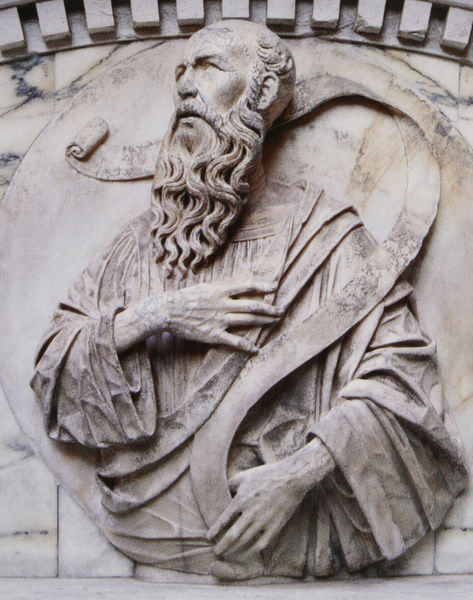
Titel: Prophet
Künstler: Pietro Lombardo
Standort: Venedig
Institution: Santa Maria dei Miracoli
Schlagwörter: gestein, hand, kopf, mann, umhang, weiß, brust, finger, grau, marmor, mund, nase, ohr, profil, stirn, blick, schleife, alt, bart, wand, architektur, augen, band, falten, gesicht, johannes, stein, vollbart, ärmel, hände, schlank, figur, gewand, halbfigur, mantel, stoff, locken, skulptur, relief, schrift, papier, venedig, mauer, banner, detail, ernst, inschrift, büste, faltenwurf, plastik, stola, foto, medaillon, beton, denkmal, halbglatze, rom, rolle, fries, gestus, halbprofil, rosette, toga, adern, griechenland, heiliger, schriftrolle, herz, jünger, prophet, gewellt, banderole, gedenkstein, bildhauer, glaze, hochrelief, thympanon, zahnfries, klötzchenfries, titulus, markus, spruchband, schriftband, papyrus, apostel, seher, evangelist, reliefiert, lukas, matthäus, wandrelief, architekturteil, mosesbart, skulrtur